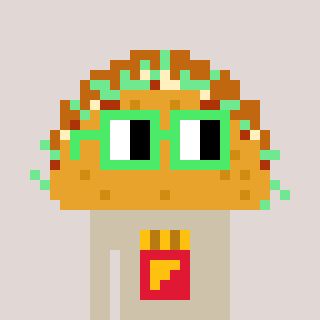
a pixel art character with square light green glasses, a taco-shaped head and a bege-colored body on a warm background